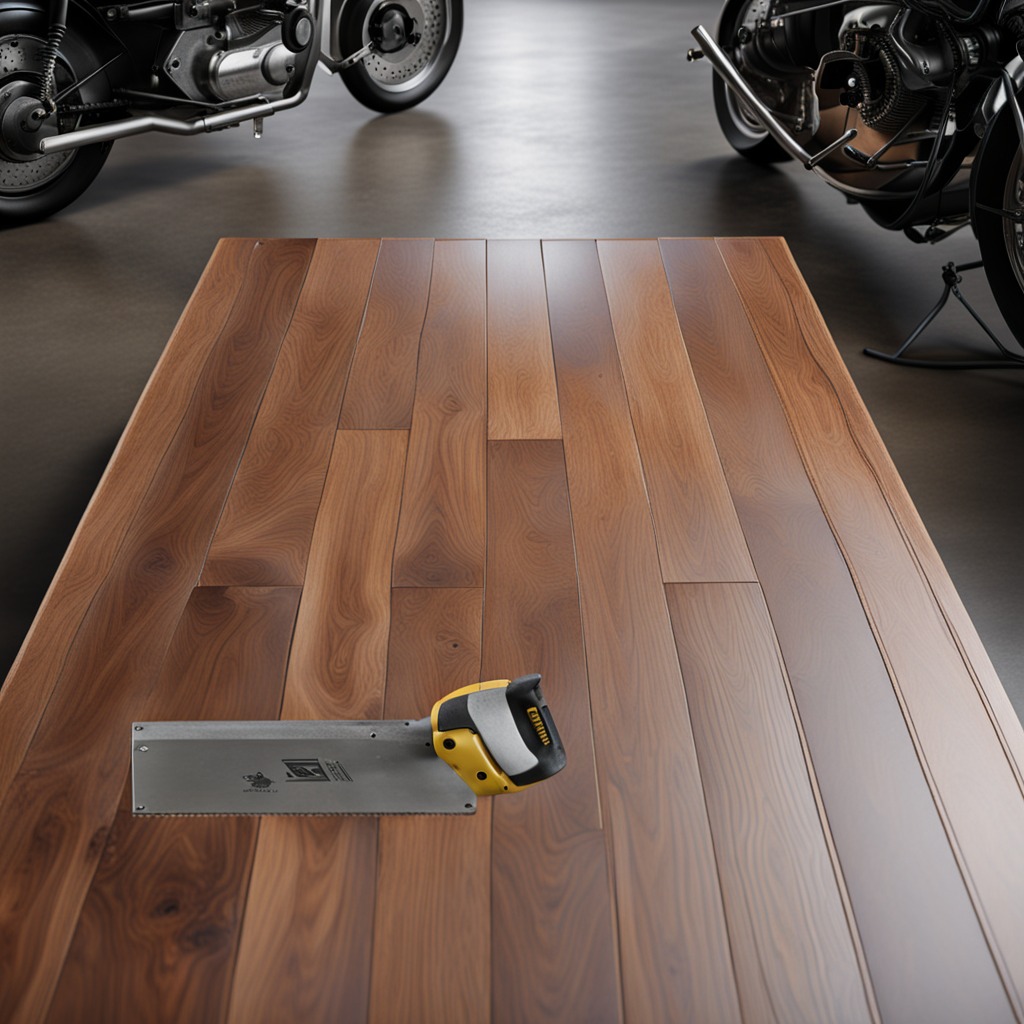
A handheld metal saw is lying on an oil-spilled wooden table in a vintage motorcycle garage.